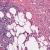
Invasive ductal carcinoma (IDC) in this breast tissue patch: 1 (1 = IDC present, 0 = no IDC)